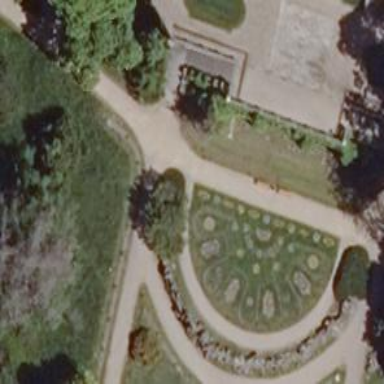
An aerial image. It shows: Path.